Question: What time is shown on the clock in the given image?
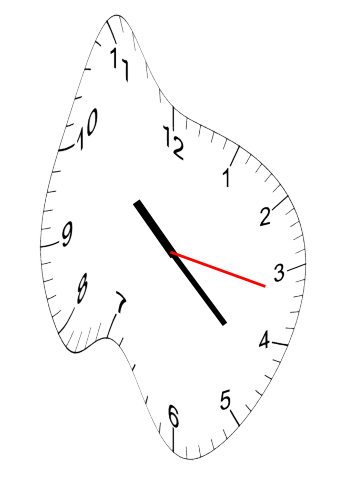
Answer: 10:22:17